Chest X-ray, PA view. Patient: 65 years old, sex M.
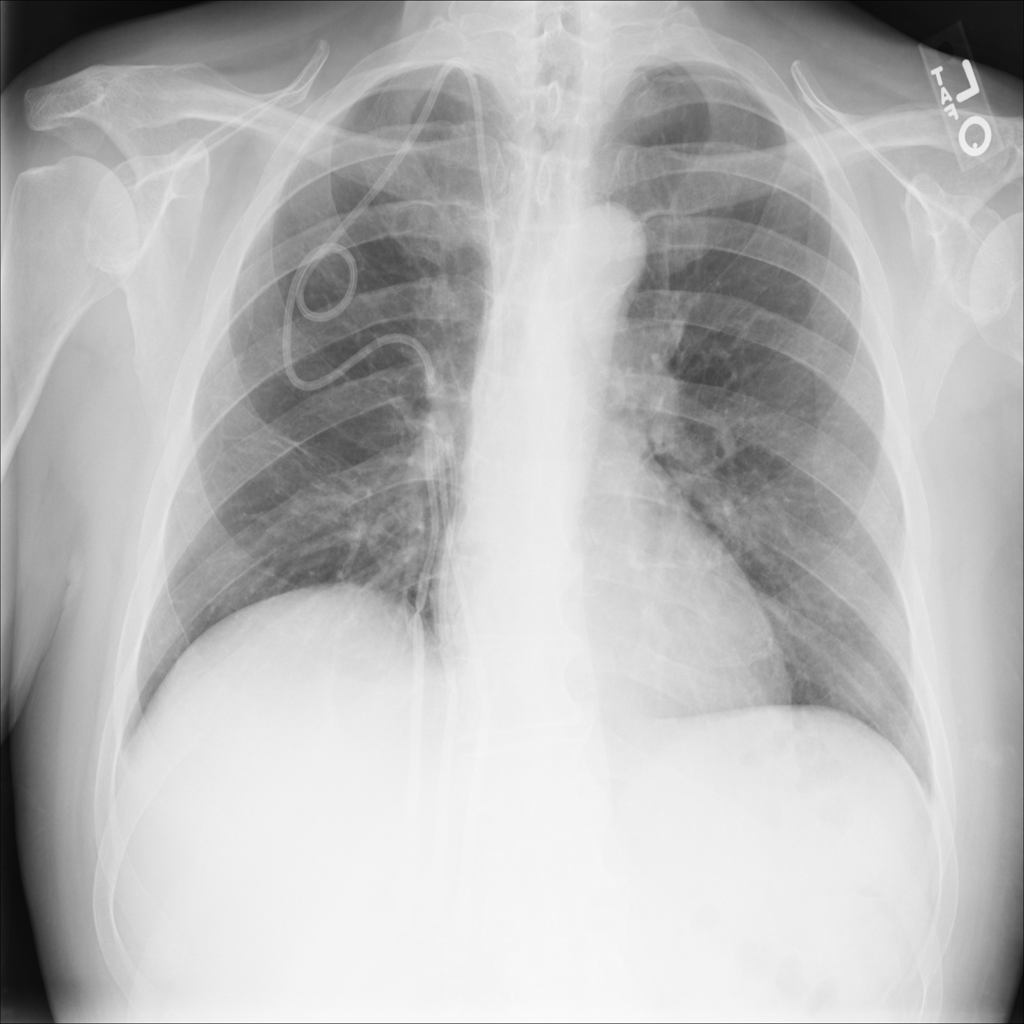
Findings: Atelectasis